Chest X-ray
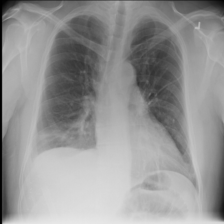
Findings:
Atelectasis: positive
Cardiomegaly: positive
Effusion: negative
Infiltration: negative
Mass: negative
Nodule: negative
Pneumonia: negative
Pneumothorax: negative
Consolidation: negative
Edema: negative
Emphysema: negative
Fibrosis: negative
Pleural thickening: negative
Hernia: negative